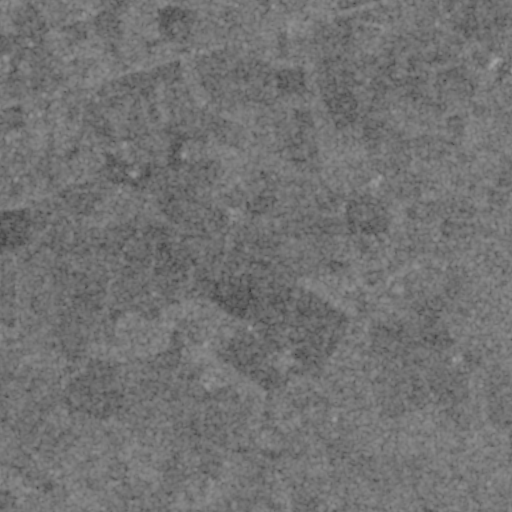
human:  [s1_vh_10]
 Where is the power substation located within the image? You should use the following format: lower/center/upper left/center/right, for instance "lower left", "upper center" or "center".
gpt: The power substation is located in the upper left of the image.
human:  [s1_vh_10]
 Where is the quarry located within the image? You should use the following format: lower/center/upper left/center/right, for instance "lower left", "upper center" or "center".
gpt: The quarry is located in the upper right of the image.
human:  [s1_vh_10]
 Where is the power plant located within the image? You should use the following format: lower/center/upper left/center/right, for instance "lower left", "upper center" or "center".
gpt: There is no power plant in the image.

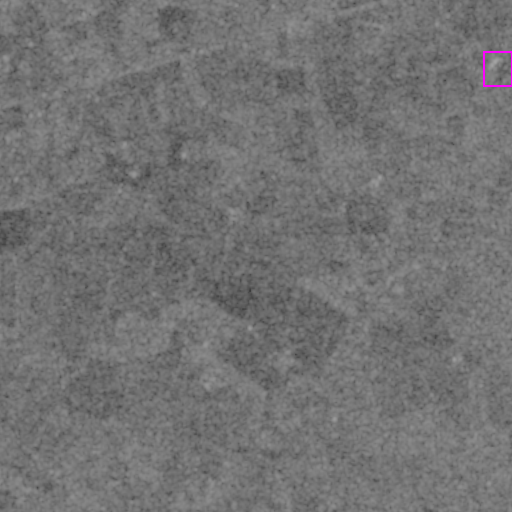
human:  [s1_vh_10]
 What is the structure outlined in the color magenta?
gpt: The structure outlined in magenta is a quarry.
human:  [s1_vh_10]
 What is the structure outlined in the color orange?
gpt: There is no orange outline.